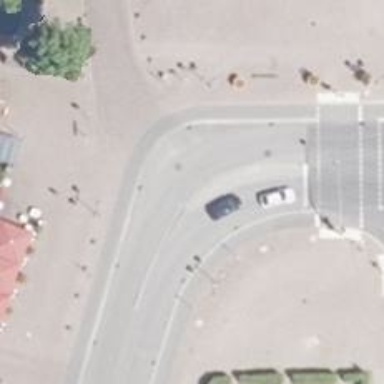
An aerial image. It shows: Primary highway with asphalt surface. There are sidewalks on both sides and dedicated cycle track.